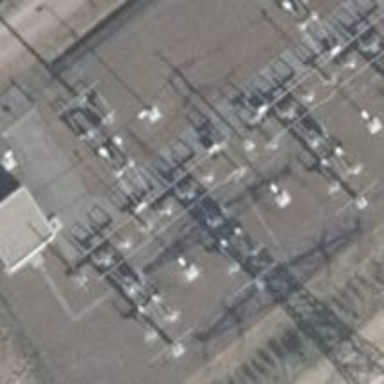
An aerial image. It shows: Power line carrying busbar.